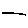
Label: line